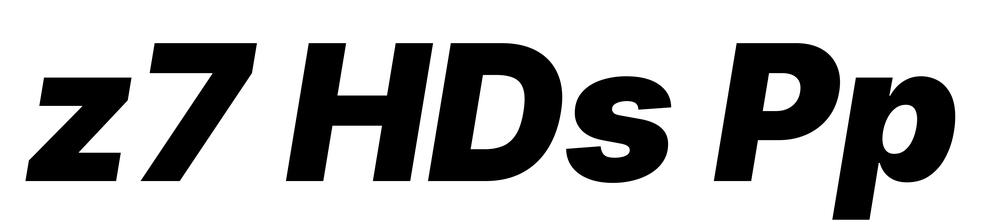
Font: Inter-Italic_Black_Italic